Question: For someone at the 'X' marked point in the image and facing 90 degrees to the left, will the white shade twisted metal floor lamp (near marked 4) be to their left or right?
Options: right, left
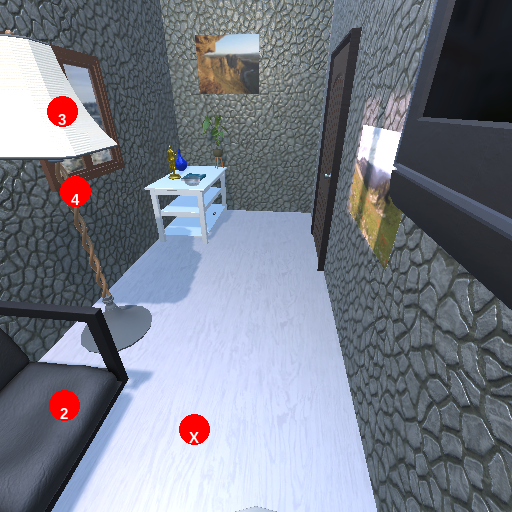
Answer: right